Question: I have an HTML '<input>' element which, when focused in Chrome android, shows this annoying password management feature above the keyboard which takes up screen real estate. It's not a password type field so I'm not sure why this is happening. Any idea how to get rid of it?
'''
<form id="guess-form" class="svelte-1o40qmd">
<button id="btn-top" type="button" class="svelte-1o40qmd">^ Top</button>
<input id="input-guess"
type="text"
spellcheck="true" autofocus=""
placeholder="Something"
autocomplete="off"
title="Something"
class="svelte-1o40qmd"/>
<input id="submit" type="submit" value="Guess" class="svelte-1o40qmd"/>
</form>
'''

: This is a Chrome bug so remember to report it to the Chrome team (help -> report an issue).
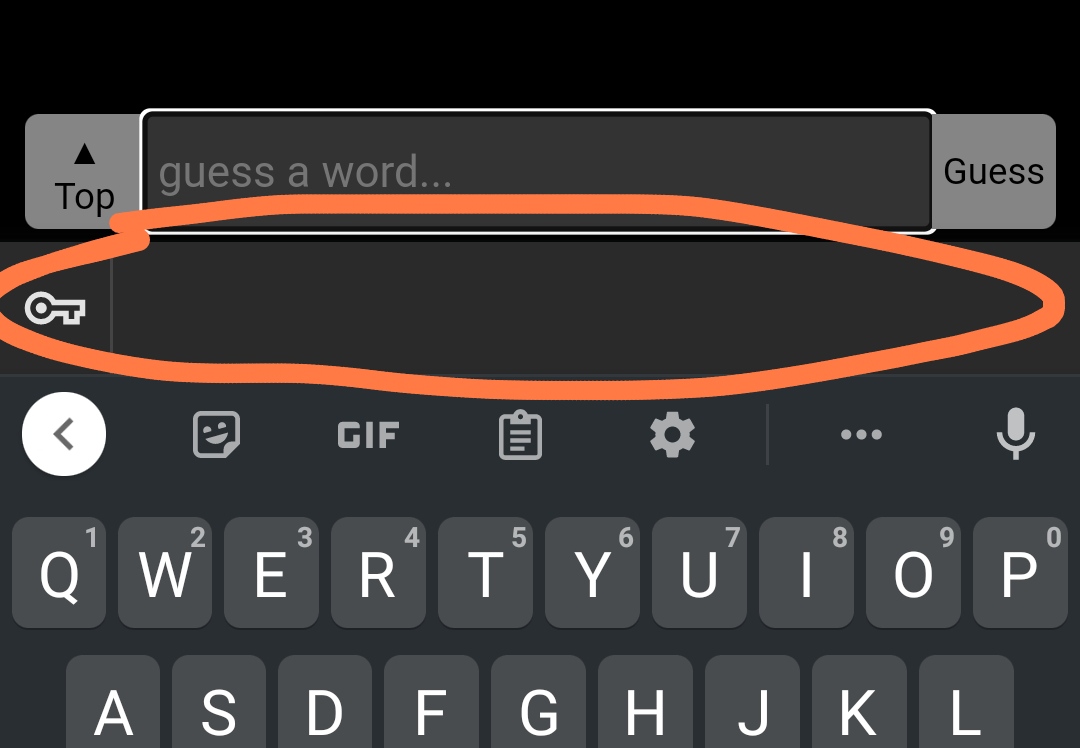
Answer: I came across this problem while creating a very similar thing. This is surely an Android Chrome bug as it makes no sense for a Password bar to be showing there.
The problem is evident on <URL> when clicking into the sample input elements. It happens with 'type="text"', 'type="number"', 'type="password"', 'type="tel"', 'type="url"', 'type="email"'
But blessedly, it does not happen if you turn it into a search input, eg.
'''
<input type="search" />
'''
In my case, the input can actually be considered a search input of sorts, so I'm comfortable changing it to one as it makes semantic sense.
For anyone else who just wants to get rid of the unnecessary password bar, you will have to toss up whether throwing out semantics and accessibility is worth it.
And you will need to add some extra styling to try and make it look like a normal text input. In my testing, I only really noticed a difference in styling in iOS where a little search icon is added at the start of the input. To remove this, you can add the following CSS rule to the input
'''
-webkit-appearance: none;
'''
For completeness, you may also want to tackle the non-prefixed and moz-prefixed versions.
'''
appearance: none;
-moz-appearance: none;
'''
*Side note for OP: I also came across this problem while building a little game in Svelte, so my input looks almost identical to yours! You can see the game <URL> with the input now changed to a search input *